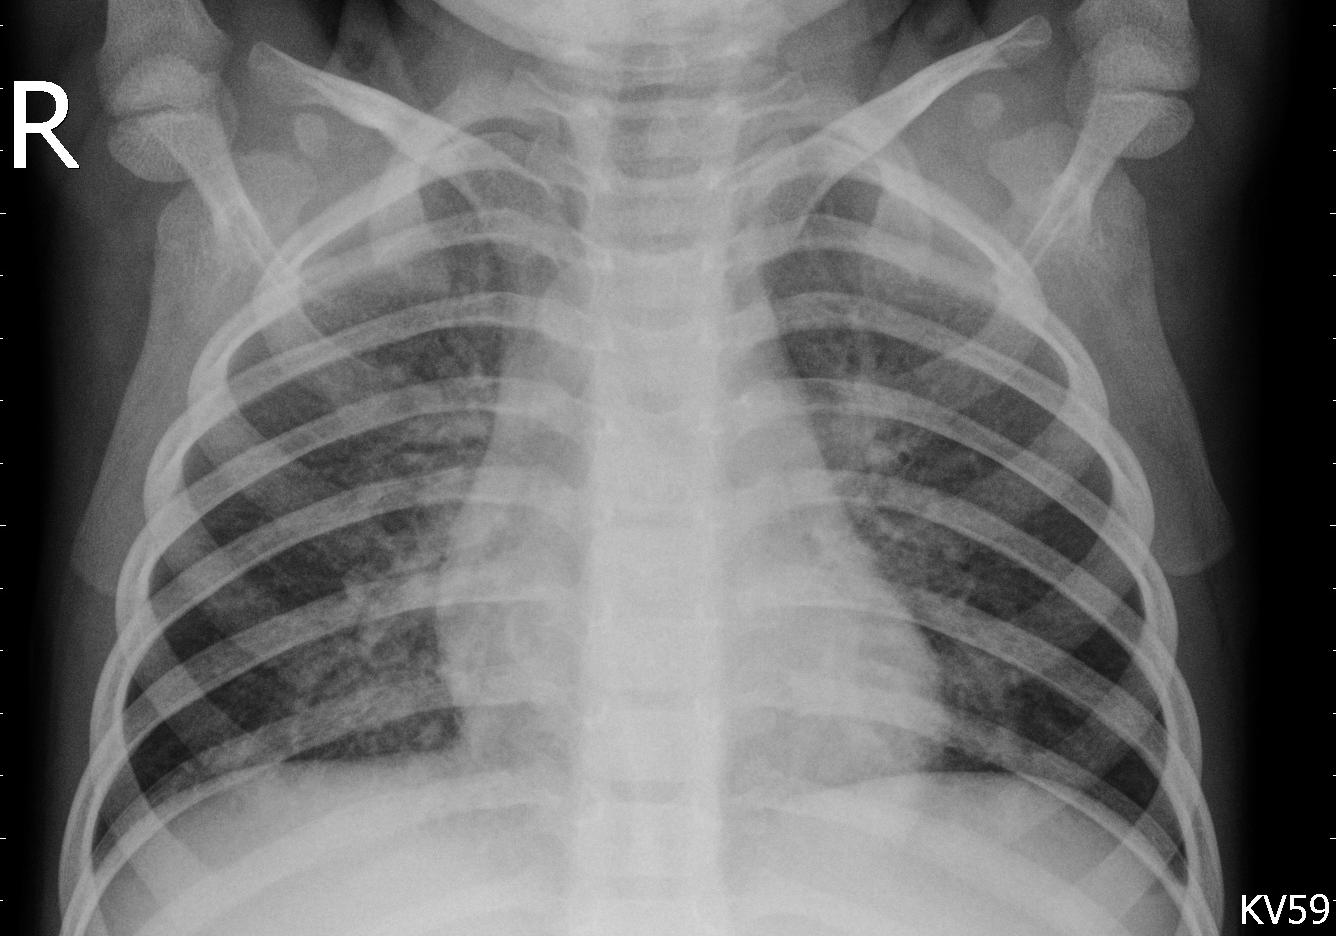
Diagnosis: PNEUMONIA